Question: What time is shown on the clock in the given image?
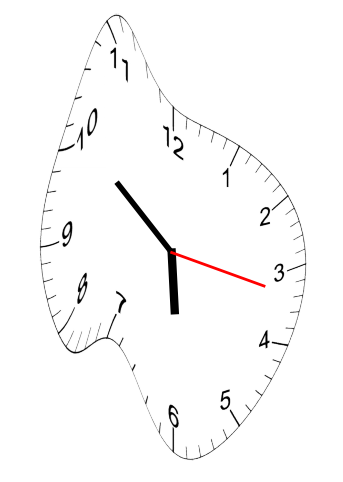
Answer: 05:51:17